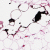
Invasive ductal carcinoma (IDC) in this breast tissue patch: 0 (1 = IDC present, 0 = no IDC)